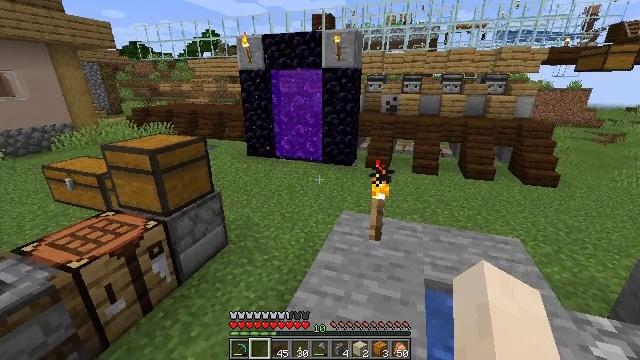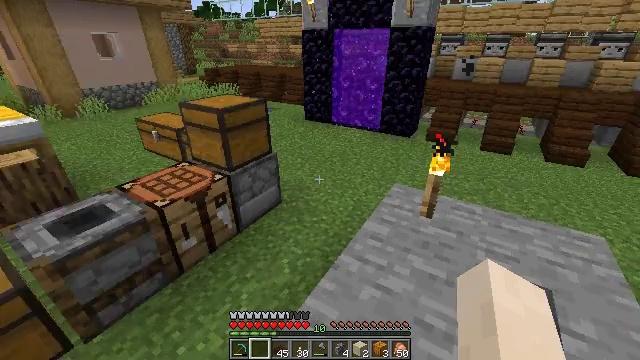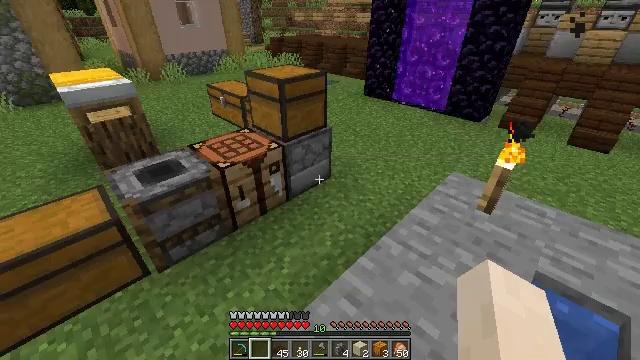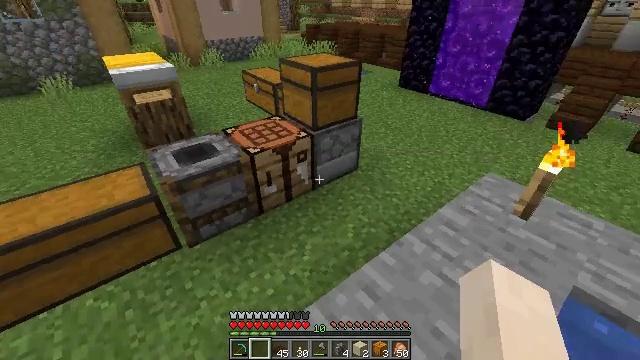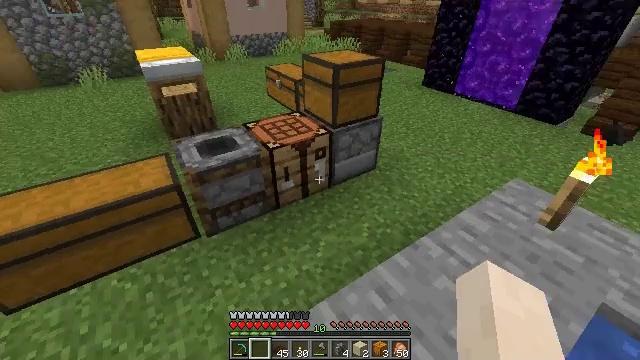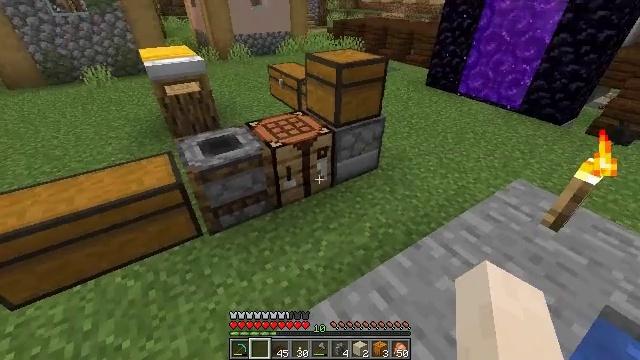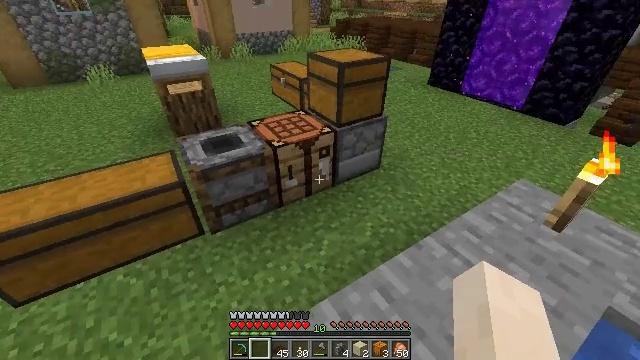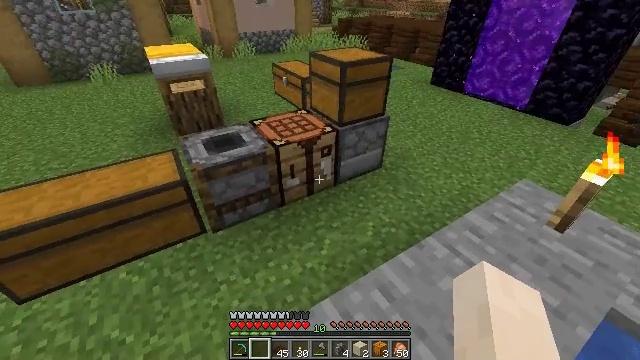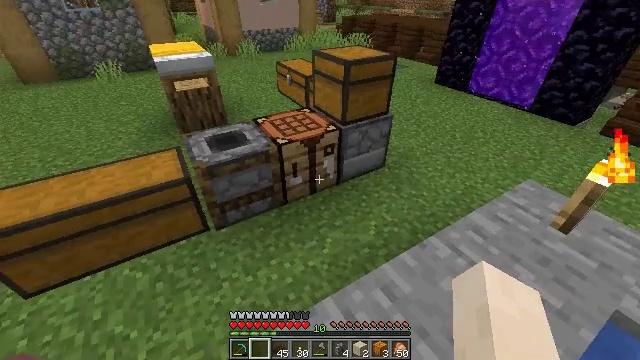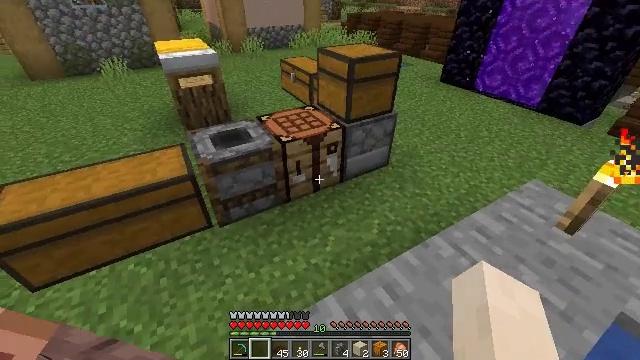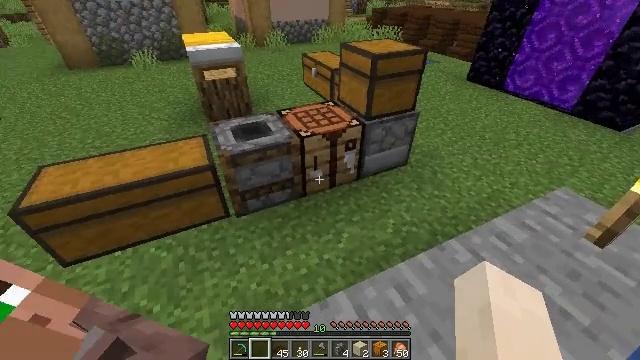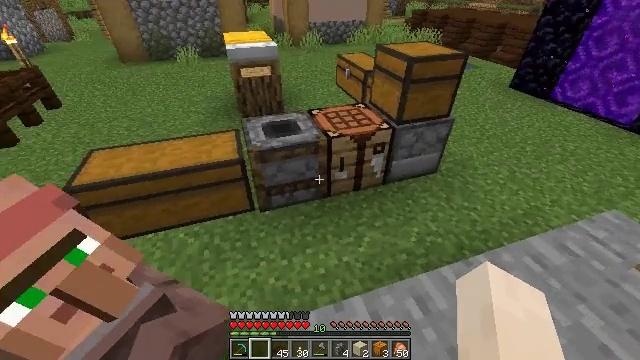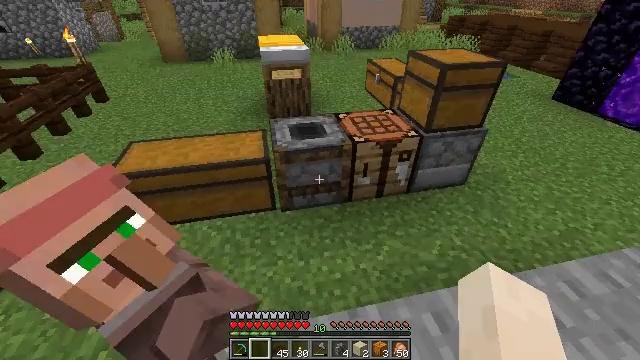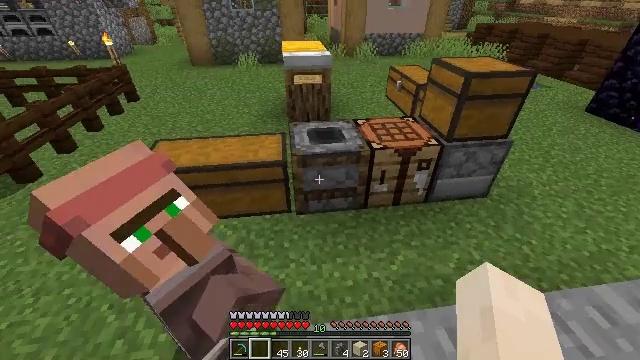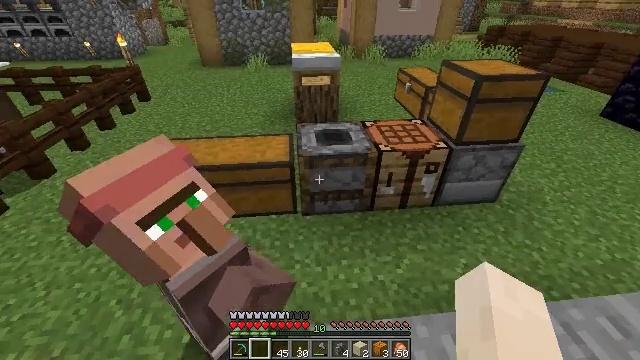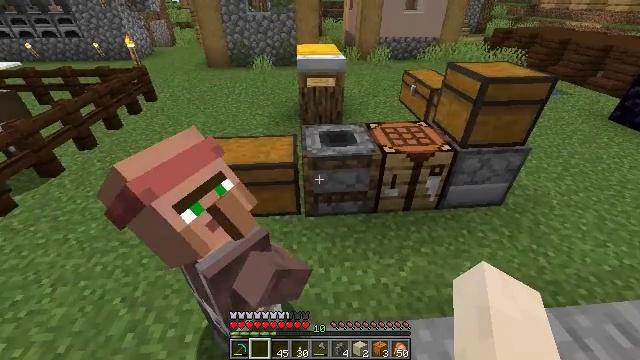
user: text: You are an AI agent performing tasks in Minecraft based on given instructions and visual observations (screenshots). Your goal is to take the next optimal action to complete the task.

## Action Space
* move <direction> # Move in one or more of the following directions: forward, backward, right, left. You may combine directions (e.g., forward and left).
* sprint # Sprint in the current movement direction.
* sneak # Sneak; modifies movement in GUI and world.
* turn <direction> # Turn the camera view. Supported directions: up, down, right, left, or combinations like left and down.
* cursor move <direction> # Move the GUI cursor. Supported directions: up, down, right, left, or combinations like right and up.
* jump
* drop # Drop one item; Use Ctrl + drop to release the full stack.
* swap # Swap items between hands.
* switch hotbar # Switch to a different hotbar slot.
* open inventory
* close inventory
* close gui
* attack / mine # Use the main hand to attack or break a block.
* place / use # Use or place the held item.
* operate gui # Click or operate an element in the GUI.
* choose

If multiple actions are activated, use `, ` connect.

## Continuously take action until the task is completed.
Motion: motion action
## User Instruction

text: Break the smoker to collect it.
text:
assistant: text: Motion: turn left and down
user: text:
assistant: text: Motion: turn left and down
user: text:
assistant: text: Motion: turn left and down
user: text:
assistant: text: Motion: turn left
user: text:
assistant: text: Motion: no_op
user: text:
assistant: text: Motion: no_op
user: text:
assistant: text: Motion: no_op
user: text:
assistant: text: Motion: no_op
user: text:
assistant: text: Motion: no_op
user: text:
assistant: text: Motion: turn left
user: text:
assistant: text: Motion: turn left
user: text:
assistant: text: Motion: turn left
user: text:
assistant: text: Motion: turn left and up
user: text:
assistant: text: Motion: turn left
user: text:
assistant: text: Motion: turn left
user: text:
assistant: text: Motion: turn left
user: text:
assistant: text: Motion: turn left
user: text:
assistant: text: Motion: no_op
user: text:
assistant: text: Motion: no_op
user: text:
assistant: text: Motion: no_op
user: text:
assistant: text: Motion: no_op
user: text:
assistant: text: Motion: no_op
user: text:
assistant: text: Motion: no_op
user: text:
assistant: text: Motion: move forward
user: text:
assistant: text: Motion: move forward, turn up
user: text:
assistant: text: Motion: move forward
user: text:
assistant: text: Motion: move forward
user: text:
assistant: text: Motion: move forward
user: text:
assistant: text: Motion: no_op
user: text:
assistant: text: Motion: no_op